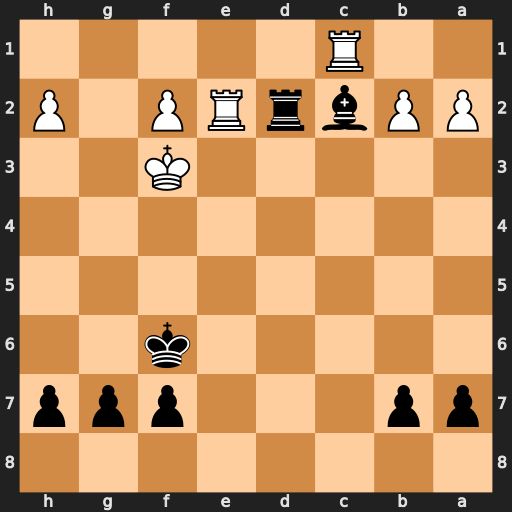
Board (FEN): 8/pp3ppp/5k2/8/8/5K2/PPbrRP1P/2R5
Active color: b
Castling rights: -
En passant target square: -
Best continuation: Bd1 Rxd1 Rxd1